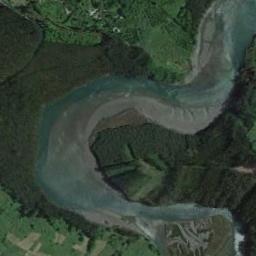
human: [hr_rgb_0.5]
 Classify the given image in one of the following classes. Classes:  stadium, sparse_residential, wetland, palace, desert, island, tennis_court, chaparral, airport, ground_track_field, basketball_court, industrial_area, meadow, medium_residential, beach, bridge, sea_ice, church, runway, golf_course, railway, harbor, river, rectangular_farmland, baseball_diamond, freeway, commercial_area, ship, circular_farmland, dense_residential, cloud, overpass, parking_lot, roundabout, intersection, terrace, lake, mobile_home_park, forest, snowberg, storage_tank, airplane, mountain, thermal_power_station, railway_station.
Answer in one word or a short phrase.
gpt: river